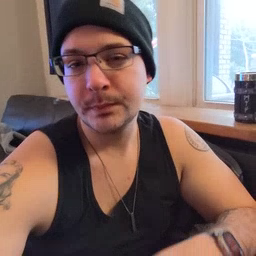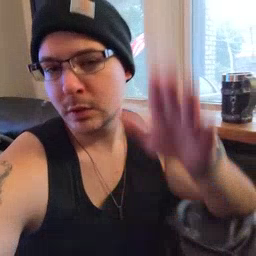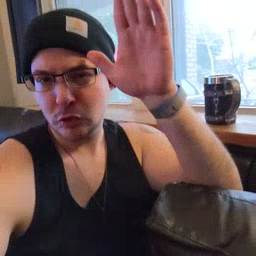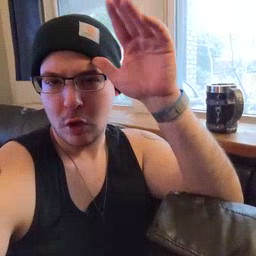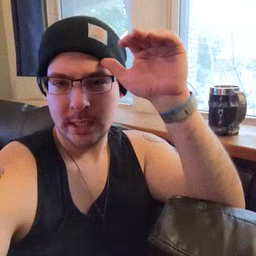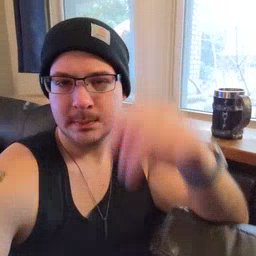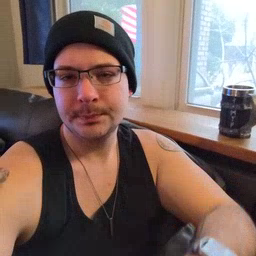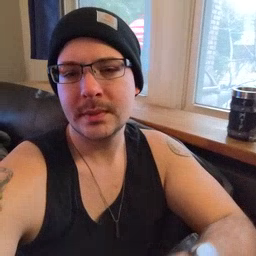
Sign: donkey